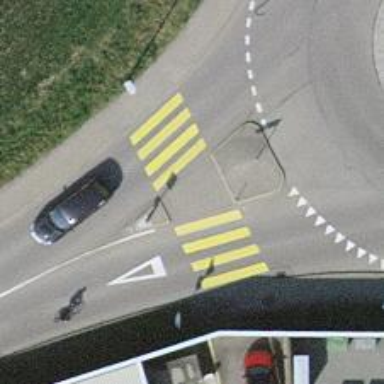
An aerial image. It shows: Uncontrolled footway crossing with markings.